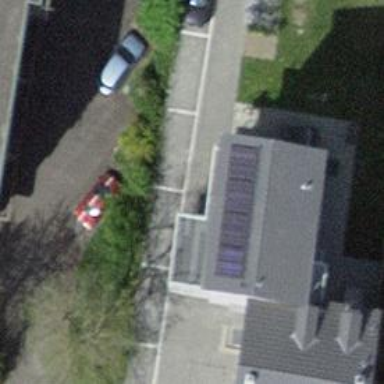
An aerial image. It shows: Parking area with surface.